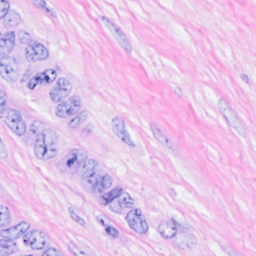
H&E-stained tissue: Breast